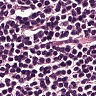
Metastatic tissue present: no